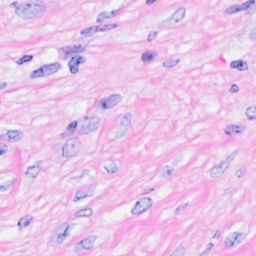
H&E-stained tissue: Breast